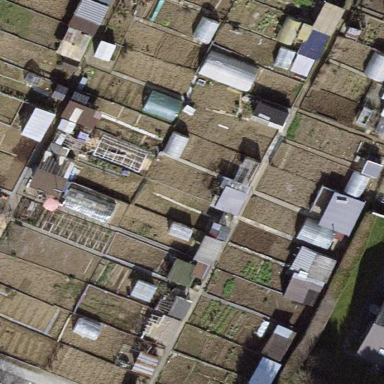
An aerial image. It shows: Allotments area.